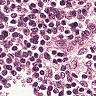
Metastatic tissue present: no